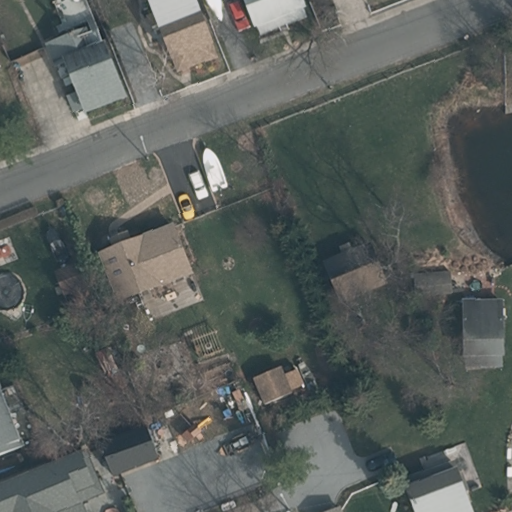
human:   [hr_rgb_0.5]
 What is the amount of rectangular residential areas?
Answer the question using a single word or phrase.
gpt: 1

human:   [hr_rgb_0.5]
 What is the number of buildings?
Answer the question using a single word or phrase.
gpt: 14

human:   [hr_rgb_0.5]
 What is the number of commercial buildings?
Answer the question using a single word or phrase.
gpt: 0

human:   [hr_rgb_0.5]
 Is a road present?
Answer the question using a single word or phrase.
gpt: yes

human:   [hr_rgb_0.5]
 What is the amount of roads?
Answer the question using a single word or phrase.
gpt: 2

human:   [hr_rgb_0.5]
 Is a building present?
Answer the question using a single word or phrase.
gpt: yes

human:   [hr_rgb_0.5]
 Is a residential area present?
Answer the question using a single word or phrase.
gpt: yes

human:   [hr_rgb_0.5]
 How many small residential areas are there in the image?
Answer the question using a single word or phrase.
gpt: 0

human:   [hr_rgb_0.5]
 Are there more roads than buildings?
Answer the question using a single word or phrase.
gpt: no

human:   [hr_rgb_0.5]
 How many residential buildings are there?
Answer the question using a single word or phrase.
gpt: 9

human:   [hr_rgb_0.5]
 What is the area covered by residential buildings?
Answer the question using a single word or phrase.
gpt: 886m2

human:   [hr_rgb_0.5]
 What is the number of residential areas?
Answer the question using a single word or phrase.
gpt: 1

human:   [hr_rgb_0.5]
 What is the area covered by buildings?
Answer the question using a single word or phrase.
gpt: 1103m2

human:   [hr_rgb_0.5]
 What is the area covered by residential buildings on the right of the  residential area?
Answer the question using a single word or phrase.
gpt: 0m2

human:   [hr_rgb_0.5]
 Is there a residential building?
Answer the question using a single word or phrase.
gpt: yes

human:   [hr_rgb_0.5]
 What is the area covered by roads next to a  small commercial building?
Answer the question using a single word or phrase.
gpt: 0m2

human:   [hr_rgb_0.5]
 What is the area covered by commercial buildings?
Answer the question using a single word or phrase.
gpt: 0m2

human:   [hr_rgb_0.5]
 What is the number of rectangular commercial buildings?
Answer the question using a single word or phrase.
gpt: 0

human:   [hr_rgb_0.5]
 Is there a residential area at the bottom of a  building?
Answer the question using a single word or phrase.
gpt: yes

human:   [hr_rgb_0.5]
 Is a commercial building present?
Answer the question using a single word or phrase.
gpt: no

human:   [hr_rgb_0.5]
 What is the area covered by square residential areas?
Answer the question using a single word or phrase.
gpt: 0m2

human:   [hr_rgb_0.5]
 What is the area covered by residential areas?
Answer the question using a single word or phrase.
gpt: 10595m2

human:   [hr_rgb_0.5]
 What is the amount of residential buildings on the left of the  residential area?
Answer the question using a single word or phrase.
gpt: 9

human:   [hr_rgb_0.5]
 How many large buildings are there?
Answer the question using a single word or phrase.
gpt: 0

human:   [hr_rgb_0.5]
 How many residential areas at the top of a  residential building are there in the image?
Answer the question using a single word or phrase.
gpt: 0

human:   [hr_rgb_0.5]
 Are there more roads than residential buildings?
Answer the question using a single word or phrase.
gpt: no

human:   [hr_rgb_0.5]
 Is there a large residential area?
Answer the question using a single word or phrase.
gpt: yes

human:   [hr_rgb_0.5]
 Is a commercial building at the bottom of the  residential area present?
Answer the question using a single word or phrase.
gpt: no

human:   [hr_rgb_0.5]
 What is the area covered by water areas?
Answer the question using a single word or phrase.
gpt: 0m2

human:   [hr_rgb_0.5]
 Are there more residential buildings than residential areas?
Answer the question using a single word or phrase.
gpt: yes

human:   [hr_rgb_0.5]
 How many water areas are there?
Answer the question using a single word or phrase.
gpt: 0

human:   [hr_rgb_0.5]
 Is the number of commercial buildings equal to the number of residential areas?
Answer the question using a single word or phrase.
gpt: no

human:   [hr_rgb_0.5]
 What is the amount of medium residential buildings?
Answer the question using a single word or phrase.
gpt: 5

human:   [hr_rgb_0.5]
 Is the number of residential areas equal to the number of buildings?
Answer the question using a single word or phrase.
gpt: no

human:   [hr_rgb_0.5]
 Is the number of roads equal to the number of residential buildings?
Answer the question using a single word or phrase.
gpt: no

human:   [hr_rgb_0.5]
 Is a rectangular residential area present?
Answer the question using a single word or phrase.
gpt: yes

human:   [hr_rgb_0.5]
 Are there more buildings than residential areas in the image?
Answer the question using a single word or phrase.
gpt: yes

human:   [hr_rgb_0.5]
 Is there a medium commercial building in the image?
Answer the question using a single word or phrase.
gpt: no

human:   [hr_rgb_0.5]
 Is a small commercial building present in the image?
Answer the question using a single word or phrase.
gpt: no

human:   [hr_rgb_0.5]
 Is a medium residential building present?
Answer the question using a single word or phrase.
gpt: yes

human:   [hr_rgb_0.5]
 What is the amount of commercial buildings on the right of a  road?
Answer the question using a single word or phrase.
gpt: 0

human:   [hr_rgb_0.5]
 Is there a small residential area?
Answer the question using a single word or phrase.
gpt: no

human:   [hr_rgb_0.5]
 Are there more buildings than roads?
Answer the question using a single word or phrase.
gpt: yes

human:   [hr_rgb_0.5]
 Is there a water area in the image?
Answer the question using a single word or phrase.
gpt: no

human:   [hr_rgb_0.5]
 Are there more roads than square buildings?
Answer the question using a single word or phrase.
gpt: yes

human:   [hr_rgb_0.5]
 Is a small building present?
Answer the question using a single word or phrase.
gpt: yes

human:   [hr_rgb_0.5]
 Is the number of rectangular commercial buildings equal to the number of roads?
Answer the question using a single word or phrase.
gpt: no

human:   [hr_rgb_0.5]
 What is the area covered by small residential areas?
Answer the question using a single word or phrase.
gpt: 0m2

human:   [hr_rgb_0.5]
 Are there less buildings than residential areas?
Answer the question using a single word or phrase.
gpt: no

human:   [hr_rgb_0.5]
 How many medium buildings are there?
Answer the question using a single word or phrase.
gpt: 6

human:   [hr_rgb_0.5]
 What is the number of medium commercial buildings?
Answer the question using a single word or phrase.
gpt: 0

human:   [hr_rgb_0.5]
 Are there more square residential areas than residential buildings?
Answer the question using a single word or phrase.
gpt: no

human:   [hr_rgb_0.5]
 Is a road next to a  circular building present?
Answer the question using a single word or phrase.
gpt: no

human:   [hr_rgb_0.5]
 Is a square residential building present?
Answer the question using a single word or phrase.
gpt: no

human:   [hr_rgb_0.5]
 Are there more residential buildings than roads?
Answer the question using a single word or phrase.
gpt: yes

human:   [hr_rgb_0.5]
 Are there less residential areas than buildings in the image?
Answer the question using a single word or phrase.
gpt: yes

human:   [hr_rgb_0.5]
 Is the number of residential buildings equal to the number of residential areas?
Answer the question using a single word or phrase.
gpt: no

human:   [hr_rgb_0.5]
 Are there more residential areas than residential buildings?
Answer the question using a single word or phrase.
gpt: no

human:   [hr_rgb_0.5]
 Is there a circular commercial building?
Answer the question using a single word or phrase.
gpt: no

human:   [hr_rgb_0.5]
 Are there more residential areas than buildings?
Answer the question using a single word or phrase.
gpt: no

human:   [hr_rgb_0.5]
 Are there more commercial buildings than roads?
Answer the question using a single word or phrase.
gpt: no

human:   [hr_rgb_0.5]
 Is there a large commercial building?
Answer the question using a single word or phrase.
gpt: no

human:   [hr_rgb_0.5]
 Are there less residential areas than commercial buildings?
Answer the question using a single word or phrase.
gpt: no

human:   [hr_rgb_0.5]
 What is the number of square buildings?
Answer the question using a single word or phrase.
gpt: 0